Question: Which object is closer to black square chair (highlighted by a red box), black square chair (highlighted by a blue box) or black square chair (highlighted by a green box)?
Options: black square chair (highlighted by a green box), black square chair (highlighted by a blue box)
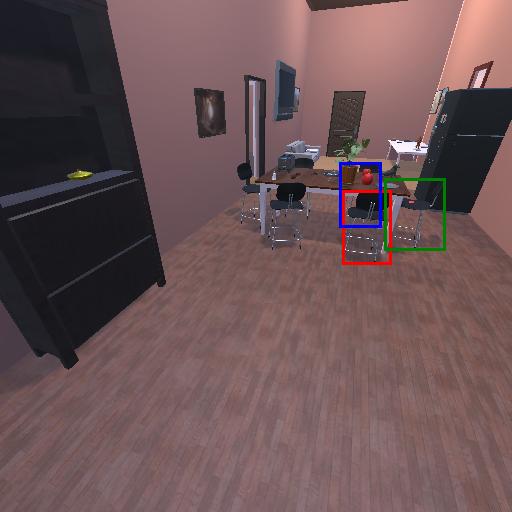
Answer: black square chair (highlighted by a green box)